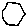
Label: hexagon